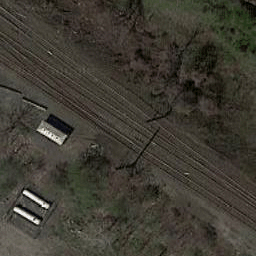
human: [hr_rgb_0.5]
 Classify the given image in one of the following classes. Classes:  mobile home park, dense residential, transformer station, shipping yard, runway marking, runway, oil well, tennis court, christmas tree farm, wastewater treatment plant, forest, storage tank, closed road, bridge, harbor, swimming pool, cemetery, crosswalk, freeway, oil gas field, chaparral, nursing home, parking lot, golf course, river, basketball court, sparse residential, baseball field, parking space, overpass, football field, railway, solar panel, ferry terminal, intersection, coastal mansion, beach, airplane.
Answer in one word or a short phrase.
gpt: railway